Field crop: maize
Growth stage: 2
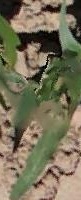
Species: maize